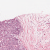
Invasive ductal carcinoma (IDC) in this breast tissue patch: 0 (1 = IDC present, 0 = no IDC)